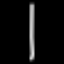
Label: line